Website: apple
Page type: payment
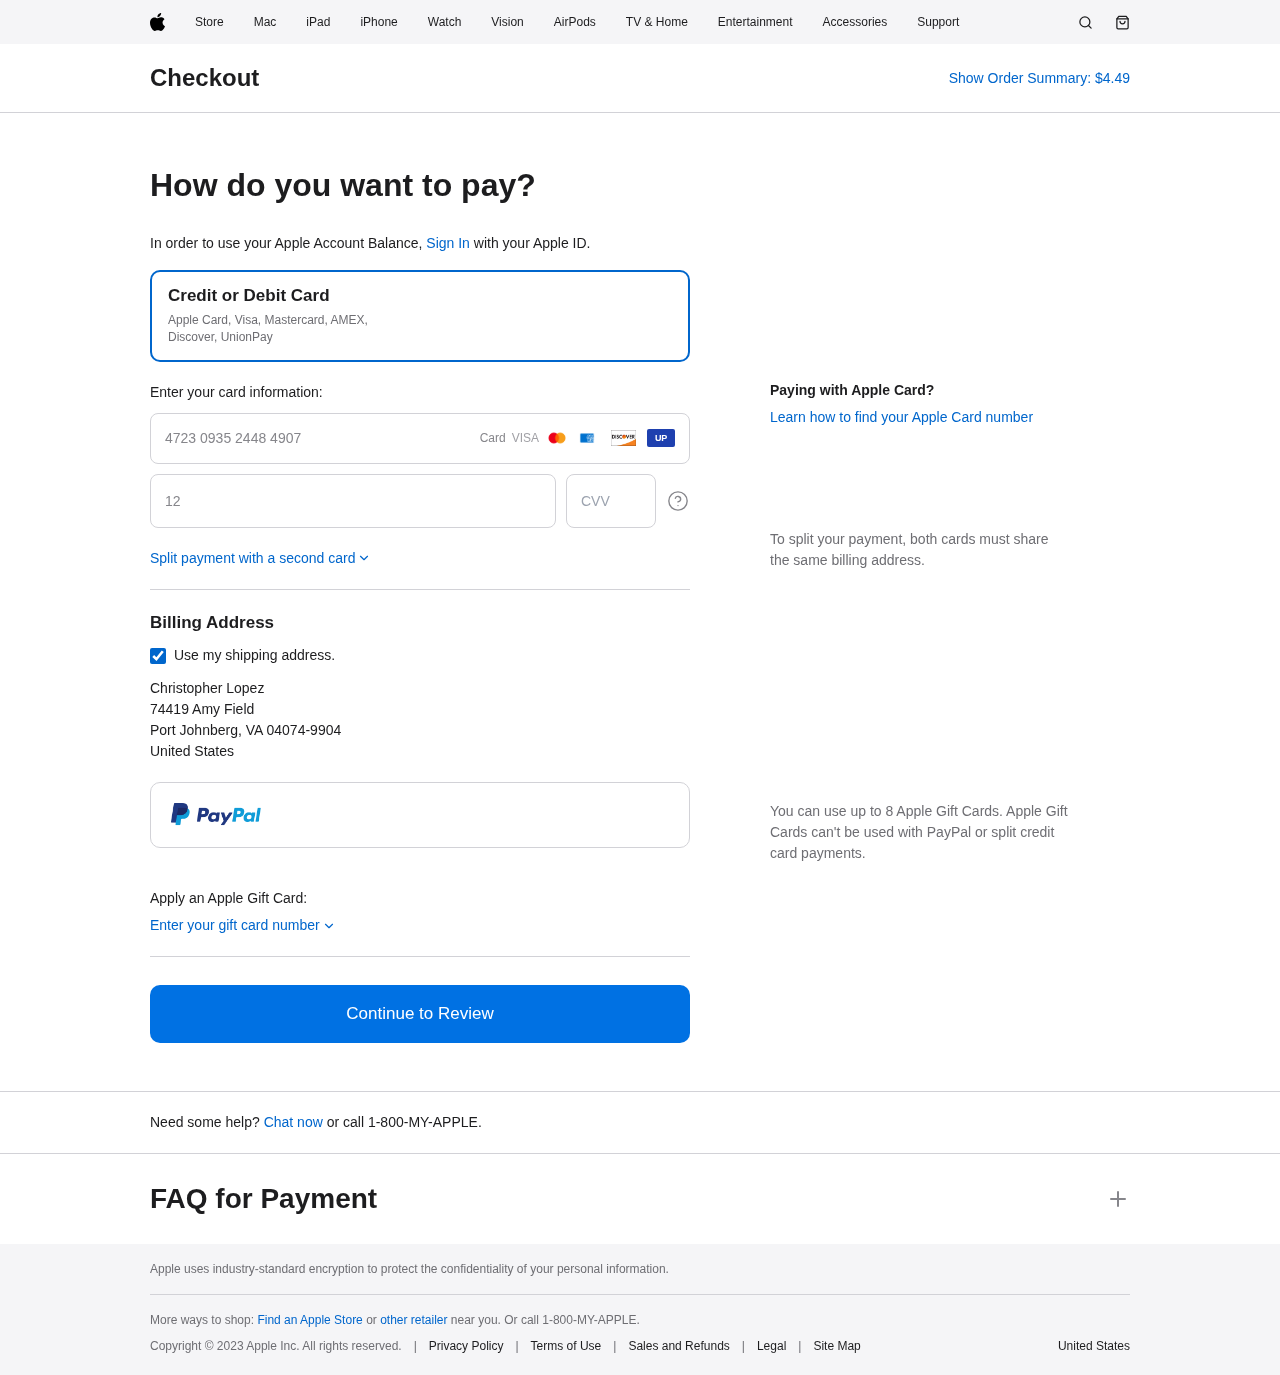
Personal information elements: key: PII_CARD_CVV
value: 729
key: PII_CARD_EXPIRY
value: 12/28
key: PII_CARD_NUMBER
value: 4723 0935 2448 4907
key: PII_COUNTRY
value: United States
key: PII_FULLNAME
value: Christopher Lopez
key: PII_STREET
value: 74419 Amy Field
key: PII_CITY_STATE_ZIP
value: Port Johnberg, VA 04074-9904
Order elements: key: ORDER_TOTAL
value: $4.49